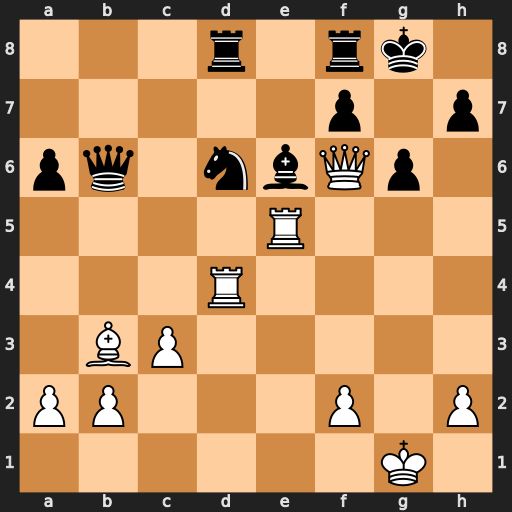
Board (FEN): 3r1rk1/5p1p/pq1nbQp1/4R3/3R4/1BP5/PP3P1P/6K1
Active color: w
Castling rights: -
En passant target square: -
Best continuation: Rxe6 fxe6 Bxe6+